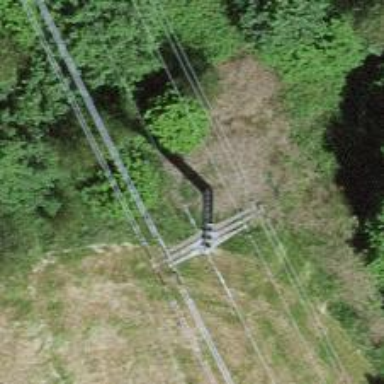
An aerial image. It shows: Power tower.